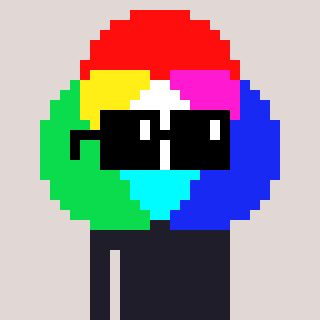
a pixel art character with square black sunglasses, a color circle-shaped head and a peachy-colored body on a warm background